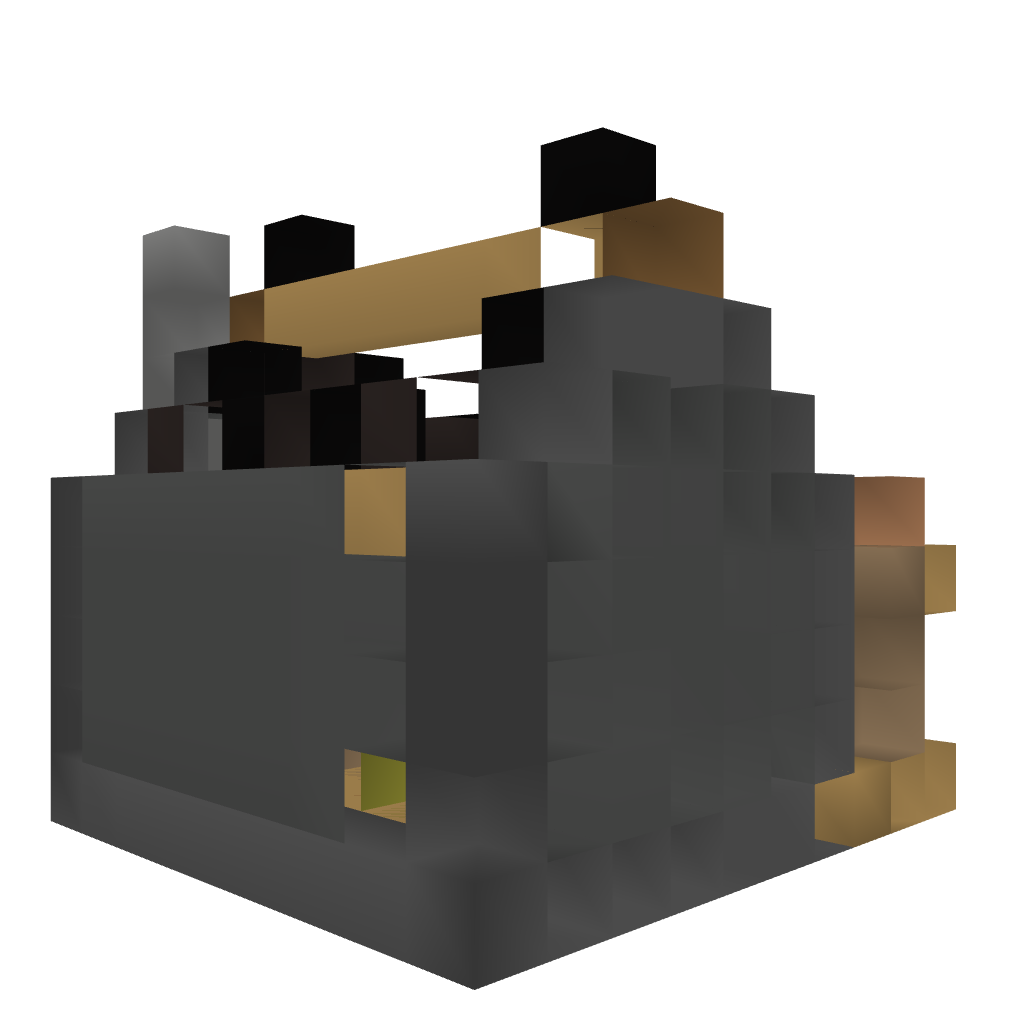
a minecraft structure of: Hardware Store